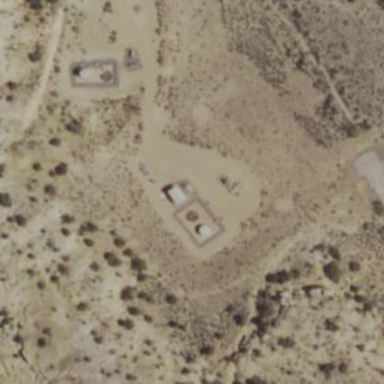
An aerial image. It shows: Storage tank with man-made structure.